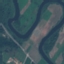
Land use / land cover: River